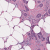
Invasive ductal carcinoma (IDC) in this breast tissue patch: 1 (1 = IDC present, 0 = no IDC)